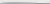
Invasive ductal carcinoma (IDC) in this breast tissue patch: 0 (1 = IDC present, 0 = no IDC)